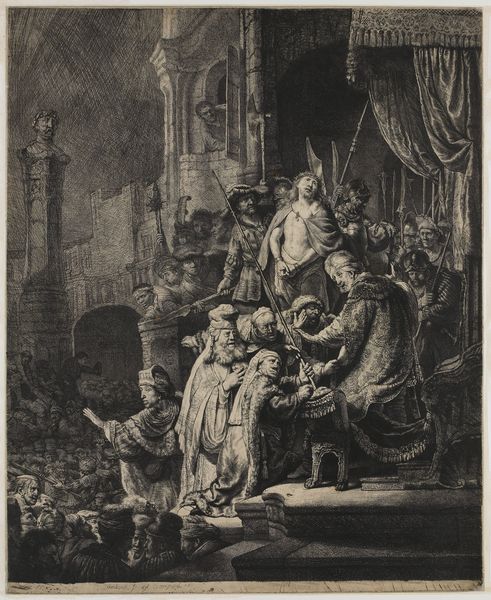
Titel: Christus voor Pilatus: grote plaat
Künstler: Rembrandt Harmensz. van Rijn
Standort: Amsterdam
Institution: Rijksmuseum
Schlagwörter: menschen, männer, barock, herodes, vorhang, kontrast, rokoko, bogen, lanze, büste, stufen, tor, burg, druck, stich, volk, christus, jesus, leiden, licht und schatten, kupferstich, urteil, passion, königshof, verurteilung, ecce homo, matel, rotstich, 1640